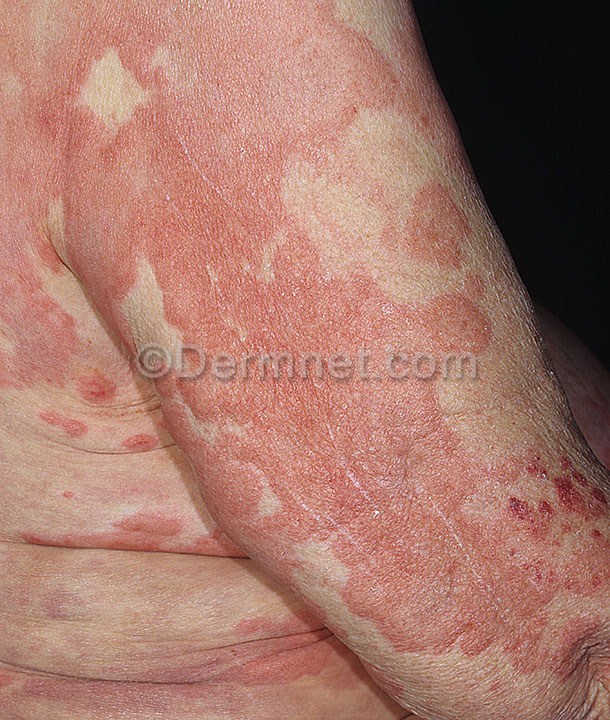
Disease: Urticaria Hives